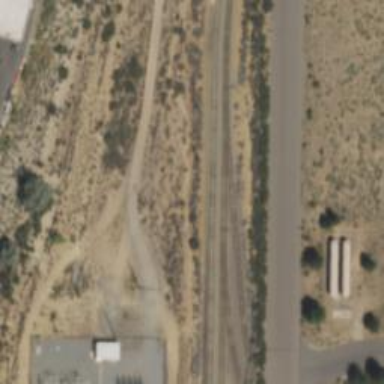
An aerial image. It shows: Railway siding with rails.